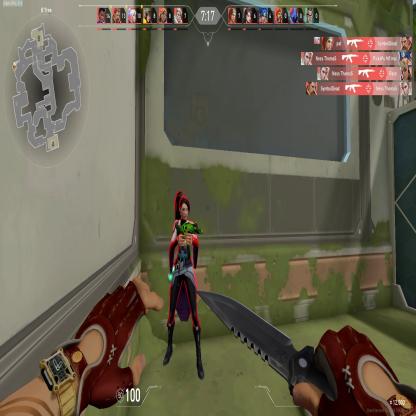
Label: enemy